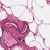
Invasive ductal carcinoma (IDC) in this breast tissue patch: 0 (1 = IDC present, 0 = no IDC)